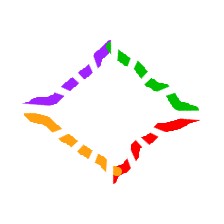
Shape: rhombus